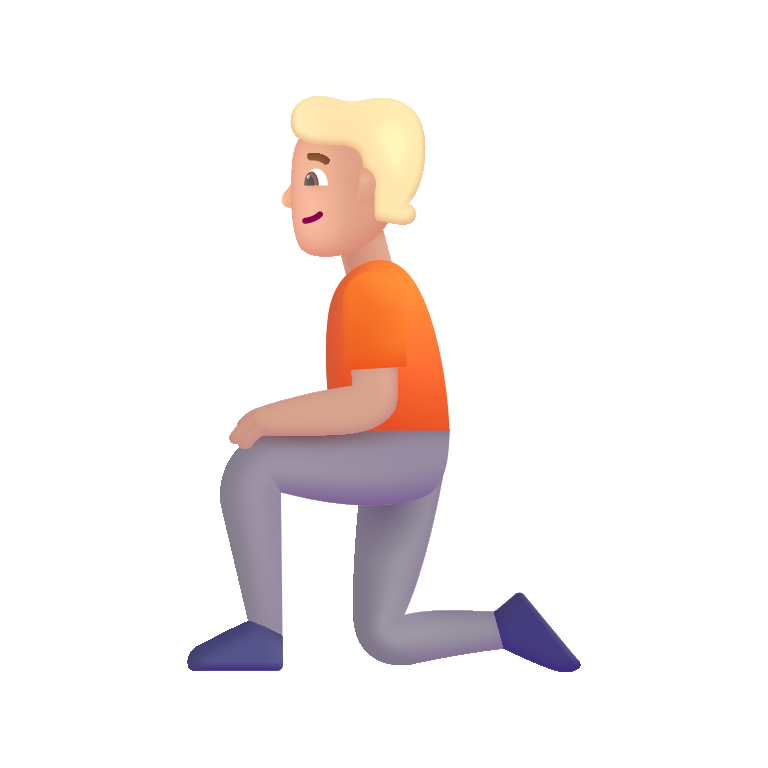
person kneeling color  light